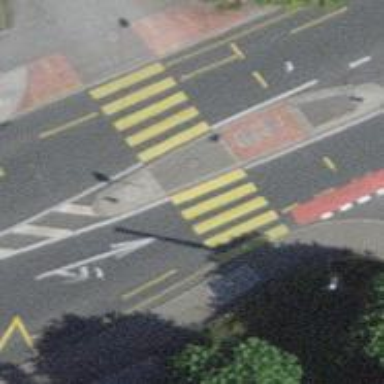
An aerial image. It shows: Kerb barrier.